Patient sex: F
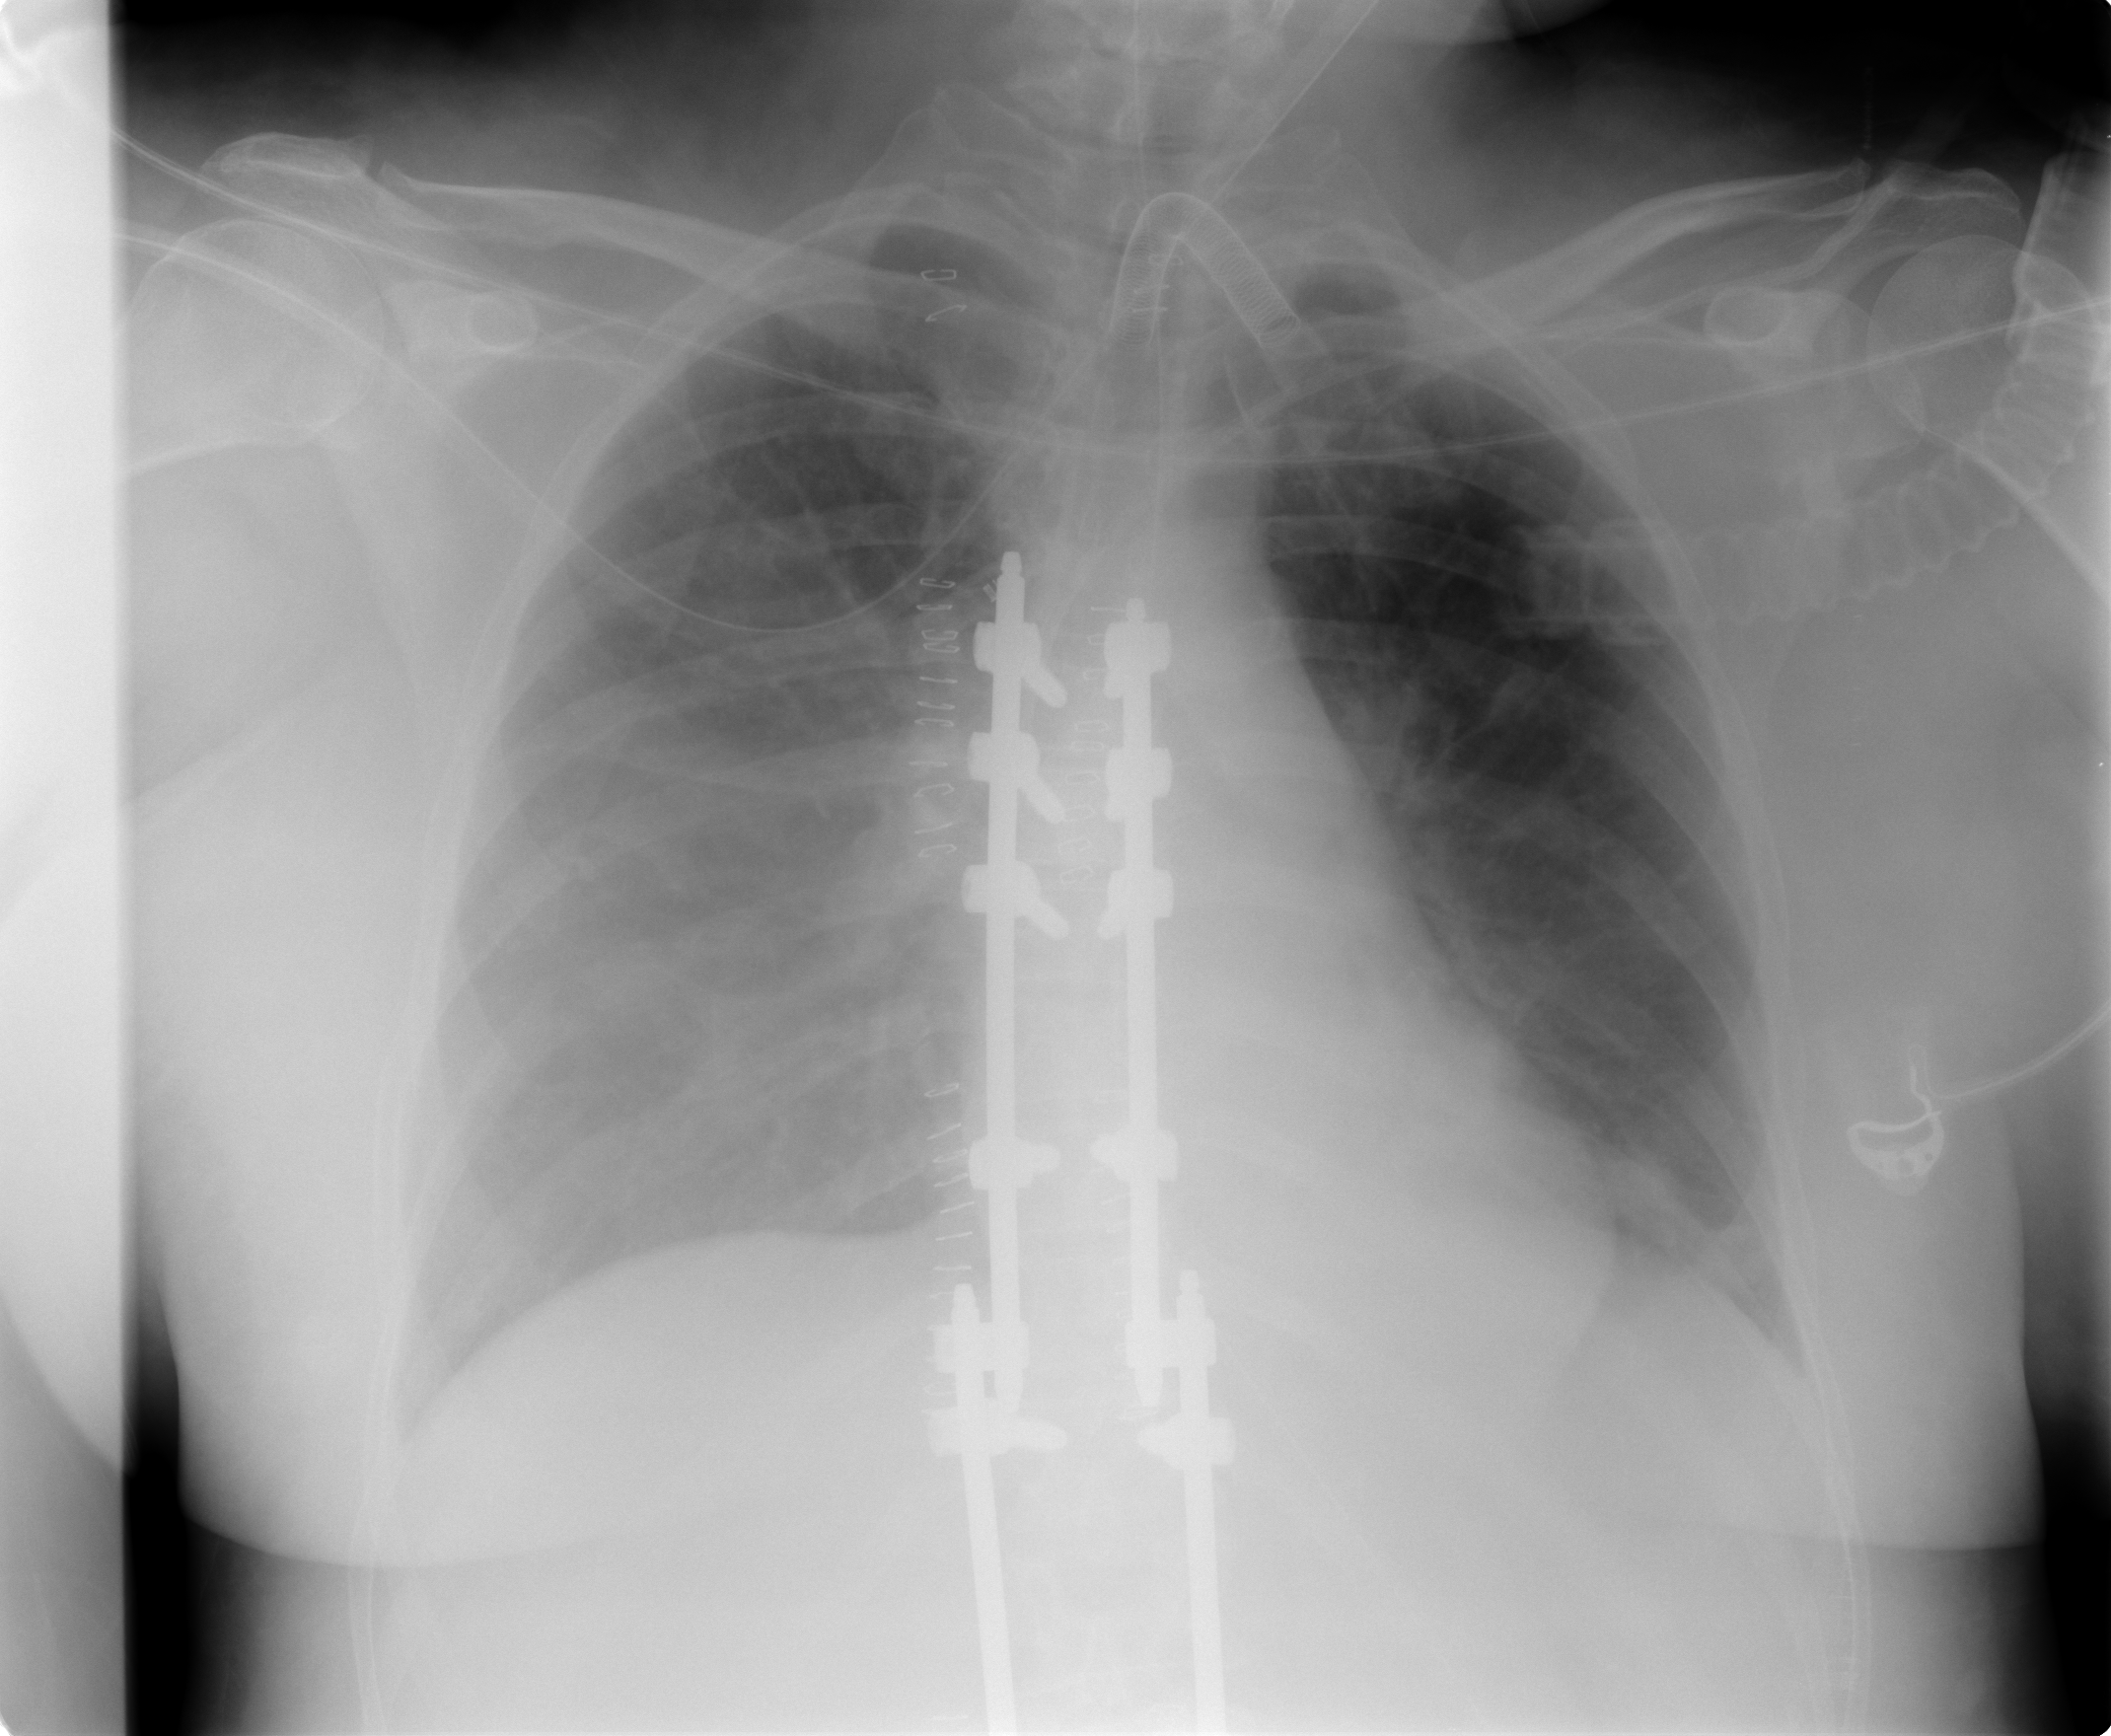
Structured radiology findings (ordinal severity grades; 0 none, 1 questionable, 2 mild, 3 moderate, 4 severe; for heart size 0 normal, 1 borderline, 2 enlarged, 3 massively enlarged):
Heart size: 0
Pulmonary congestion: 2
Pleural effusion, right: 1
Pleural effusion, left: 1
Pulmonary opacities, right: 0
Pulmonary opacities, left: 0
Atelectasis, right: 0
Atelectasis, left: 0